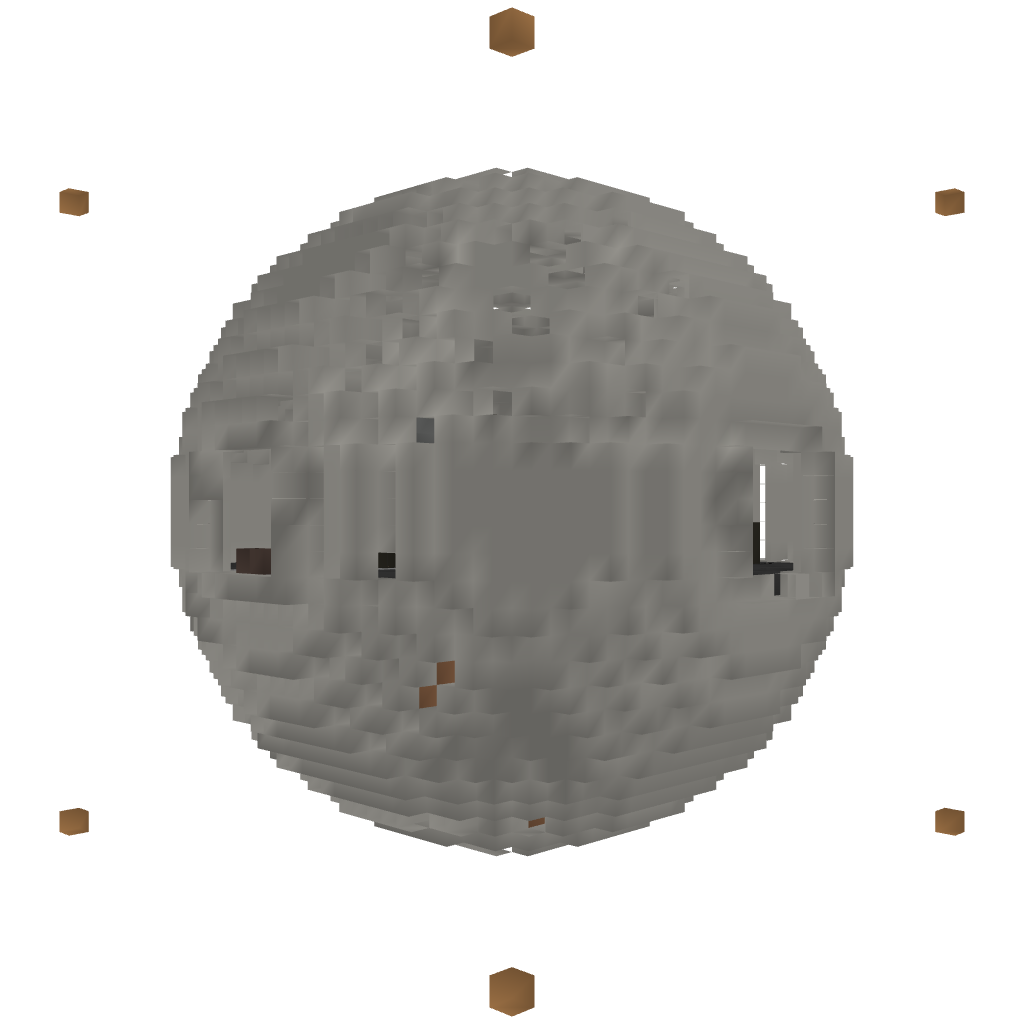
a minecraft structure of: PVP Meadow